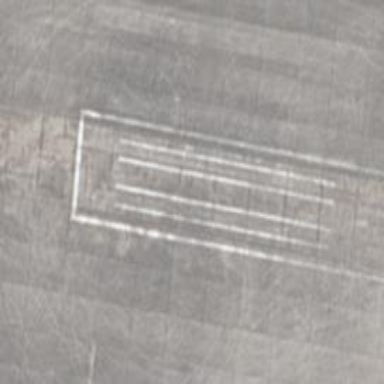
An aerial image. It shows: Concrete runway at airport.